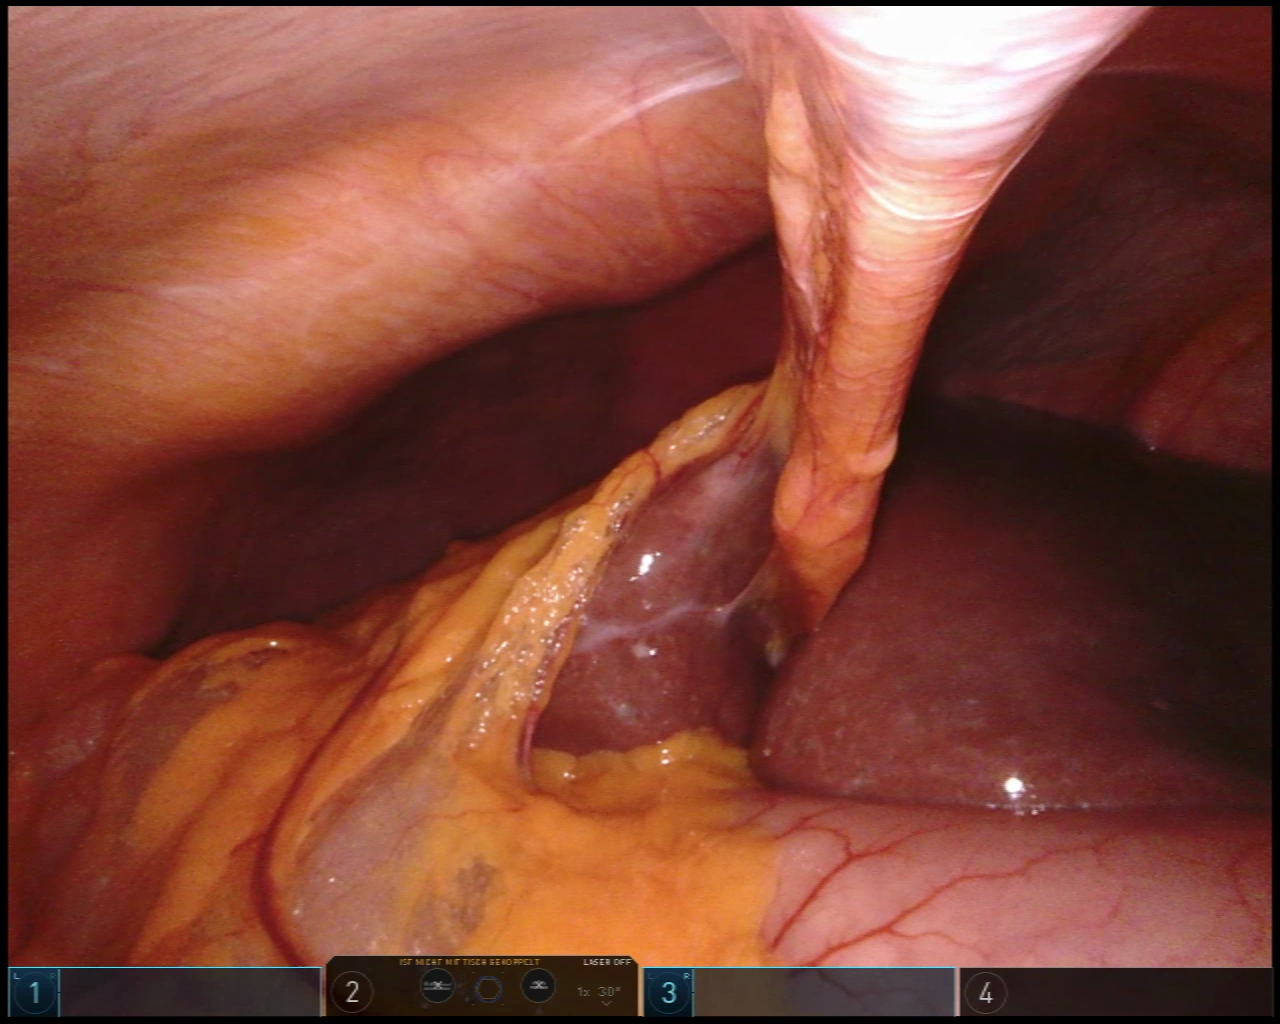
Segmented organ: liver
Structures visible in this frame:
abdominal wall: yes
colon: yes
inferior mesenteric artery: no
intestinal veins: no
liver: yes
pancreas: no
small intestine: no
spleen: no
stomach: yes
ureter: no
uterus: no
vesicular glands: no